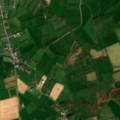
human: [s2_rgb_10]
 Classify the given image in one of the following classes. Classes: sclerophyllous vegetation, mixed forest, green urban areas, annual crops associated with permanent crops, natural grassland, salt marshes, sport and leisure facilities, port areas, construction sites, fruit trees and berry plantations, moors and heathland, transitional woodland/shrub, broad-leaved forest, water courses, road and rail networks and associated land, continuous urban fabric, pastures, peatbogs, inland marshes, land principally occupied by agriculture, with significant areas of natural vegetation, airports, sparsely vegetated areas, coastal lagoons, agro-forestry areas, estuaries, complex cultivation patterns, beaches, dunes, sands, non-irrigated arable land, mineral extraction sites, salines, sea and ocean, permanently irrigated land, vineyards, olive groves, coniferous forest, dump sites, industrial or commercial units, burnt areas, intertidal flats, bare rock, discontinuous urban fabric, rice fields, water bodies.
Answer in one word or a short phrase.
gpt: pastures, land principally occupied by agriculture, with significant areas of natural vegetation